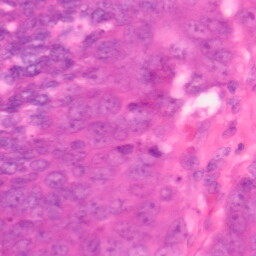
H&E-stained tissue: Colon